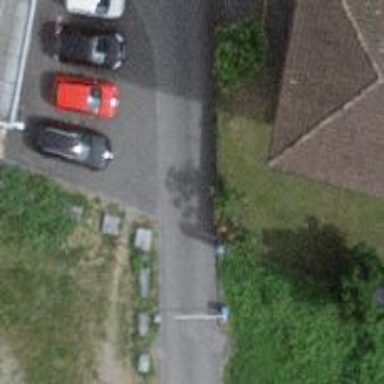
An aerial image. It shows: Lift gate barrier.